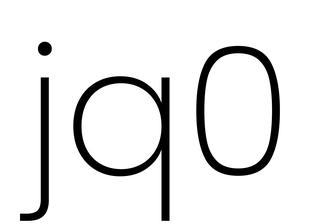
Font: Poppins-ExtraLight